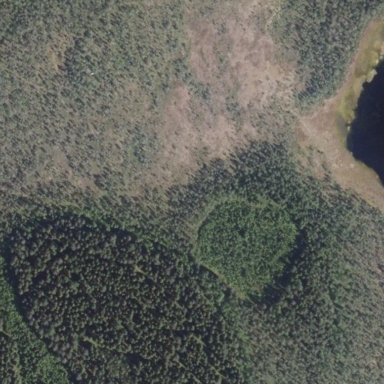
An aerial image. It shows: Woodland with needle-leaved trees.